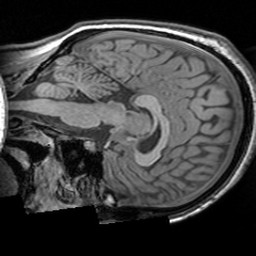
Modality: T1w
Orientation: sagittal
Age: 19
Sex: female
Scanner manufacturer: siemens
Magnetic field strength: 3 T
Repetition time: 1.63 s
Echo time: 0.00311 s